Aerial crown-view tile of a tropical tree (Barro Colorado Island, Panama), acquired 20250124:
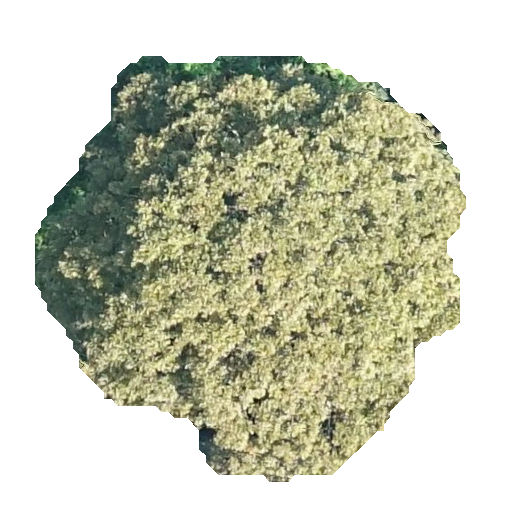
Species: Dipteryx oleifera
GBIF accepted scientific name: Dipteryx oleifera
Crown area: 200.181 m²